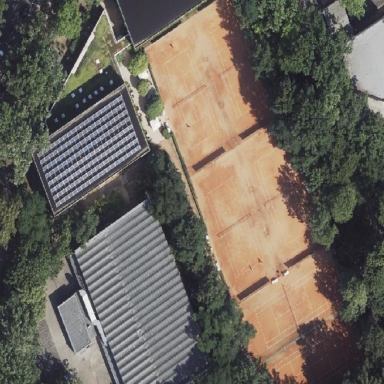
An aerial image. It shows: Sports centre with focus on tennis.